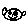
Label: smiley face